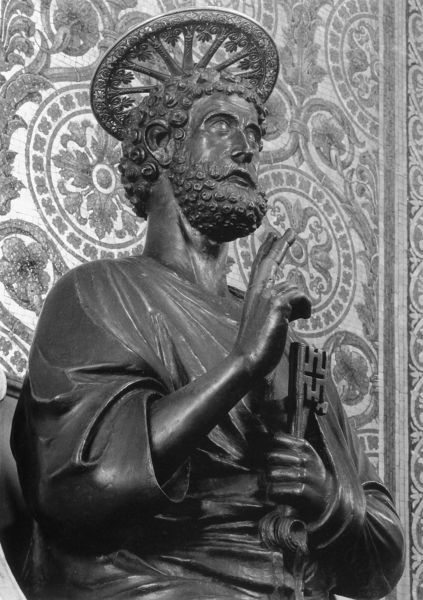
Titel: Hl. Petrus
Künstler: Arnolfo di Cambio
Standort: Rom, S. Pietro (EU - I - Latium)
Schlagwörter: gott, hand, mann, umhang, finger, geste, grau, hintergrund, hut, licht, schwarz, ornament, bart, kappe, mütze, wand, falten, stein, gewand, krone, locken, skulptur, statue, figuren, könig, zeigefinger, metall, bronze, foto, glaube, kreuz, religion, faust, gestus, heiligenschein, christus, jesus, segen, segnung, heiliger, schlüssel, heilig, petrus, christentum, christ, mandorla, apostel, heiligenkranz, bronce, heiligen, heilige geist, bust